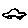
Label: car